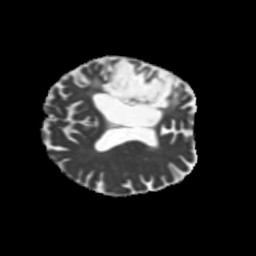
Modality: MD
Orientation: axial
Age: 66
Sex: female
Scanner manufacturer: siemens
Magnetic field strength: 3 T
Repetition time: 5.25 s
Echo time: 0.08 s